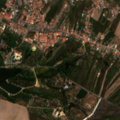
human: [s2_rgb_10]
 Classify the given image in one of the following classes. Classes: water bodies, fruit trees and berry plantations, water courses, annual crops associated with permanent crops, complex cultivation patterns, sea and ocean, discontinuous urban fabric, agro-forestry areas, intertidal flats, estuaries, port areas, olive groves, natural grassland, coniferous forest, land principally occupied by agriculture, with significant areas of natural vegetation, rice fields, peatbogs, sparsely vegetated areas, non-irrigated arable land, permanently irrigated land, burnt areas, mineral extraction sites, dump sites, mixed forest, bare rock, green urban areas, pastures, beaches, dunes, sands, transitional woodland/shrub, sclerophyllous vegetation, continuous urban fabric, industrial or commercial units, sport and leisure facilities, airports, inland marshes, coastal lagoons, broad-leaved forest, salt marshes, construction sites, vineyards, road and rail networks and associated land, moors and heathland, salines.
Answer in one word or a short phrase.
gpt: discontinuous urban fabric, permanently irrigated land, vineyards, complex cultivation patterns, land principally occupied by agriculture, with significant areas of natural vegetation, agro-forestry areas